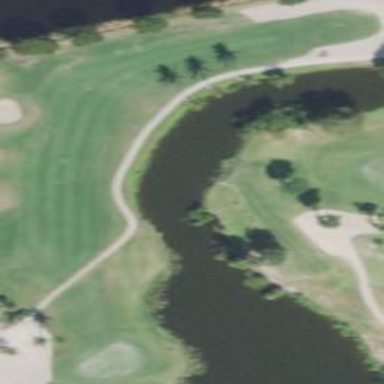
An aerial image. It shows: Grassy area designated as golf fairway.